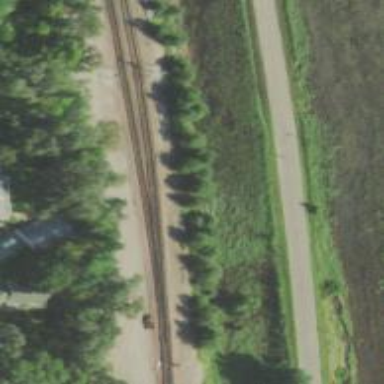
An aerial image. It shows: Railway track.